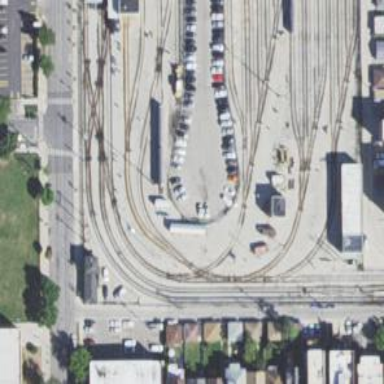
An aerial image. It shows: Electrified rail in service yard.